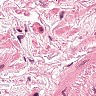
Metastatic tissue present: no